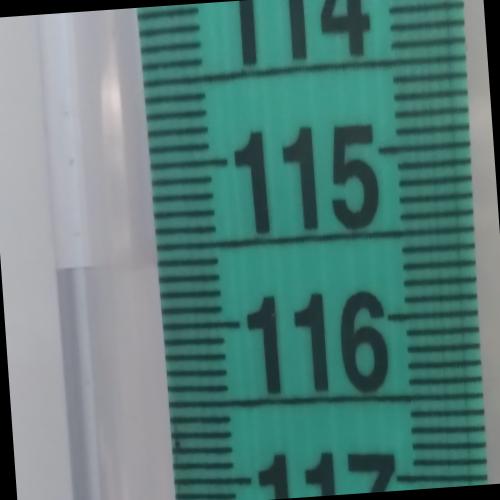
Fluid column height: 115.6 cm